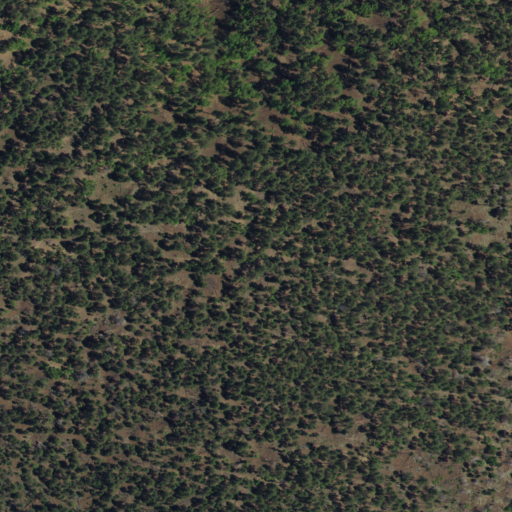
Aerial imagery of ridge(s) in New Mexico named Mogollon Divide containing only evergreen forest